Field crop: tomato
Growth stage: 1
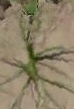
Species: cyperus